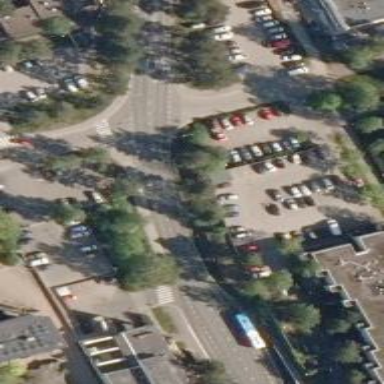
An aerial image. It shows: Parking area with surface.